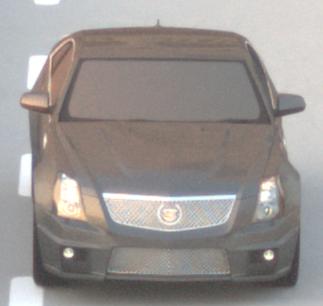
Make: Cadillac
Model: CTS-V
Detailed model: CTS-V (II) Limousine
Model produced from: 2008/11
Model produced until: 2010/12
Doors: 4
Color: gray
Road condition: dry road
Daytime: sunrise or sunset
Contrast: medium contrast